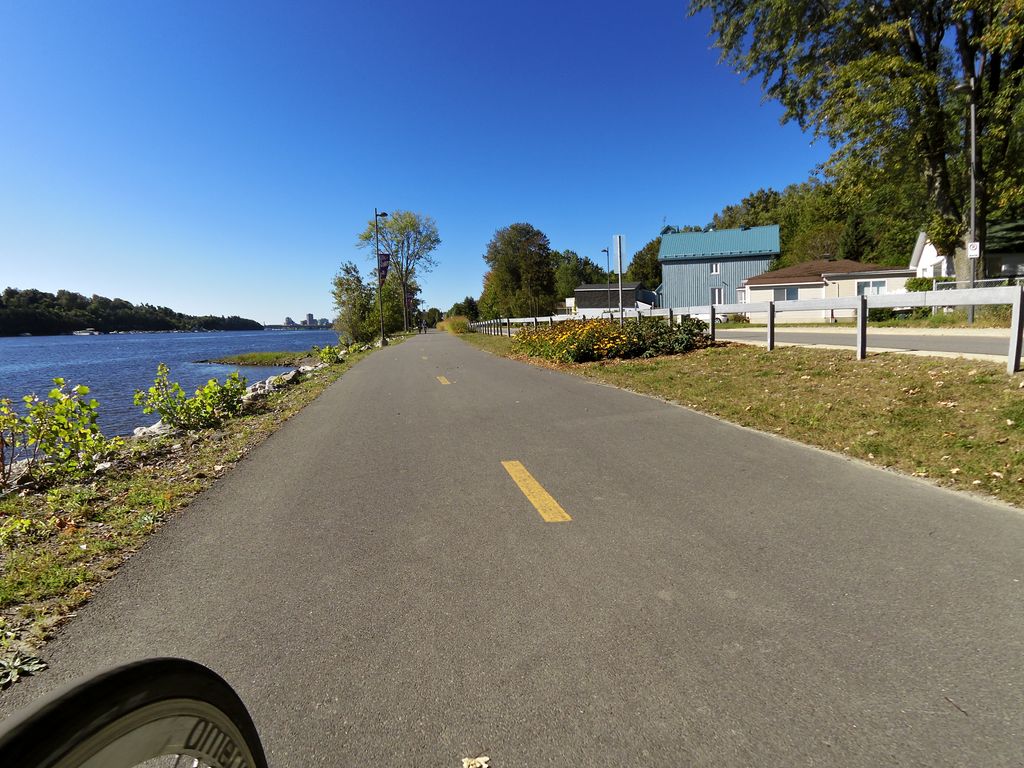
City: ottawa-gatineau